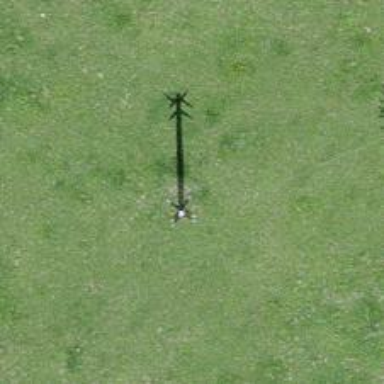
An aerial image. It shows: Power pole.